Question: I tried this <URL>
I have the following code:
'''
I have the following code
<div class="row">
<div class="col-xs-6">
I'm on the left
<div>
fruits:
</div>
<select class="form-control">
<option value="1">Apple</option>
<option value="2">orange</option>
</select>
</div>
<div class="col-xs-6">
I'm on the right
<div>
fruits:
</div>
<select class="form-control">
<option value="1">Apple</option>
<option value="2">orange</option>
</select>
</div>
</div>
'''
and the output is like
But I want the DropDown to be at the right of "fruits" and not below that.
Am I missing something? I tried col-xs-6 and col-lg-6.
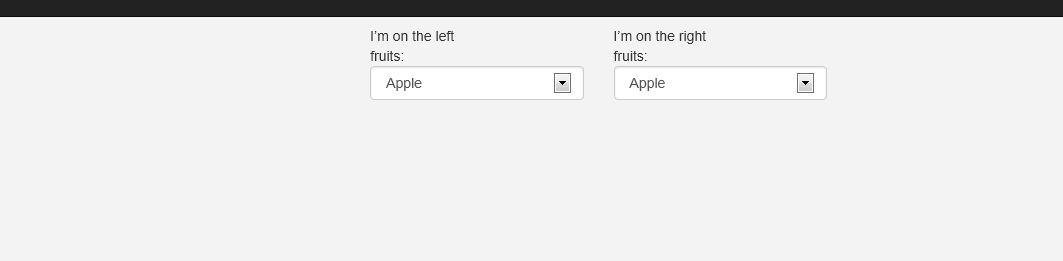
Answer: Your label, "fruits" is inside a div which is a block element - meaning it will take up a whole width so you would expect the select to be below. What you'll want to do is look at the "form-horizontal" class in <URL>.
Something like this:
'''
<form class="form-horizontal" role="form">
<div class="form-group">
<label class="col-sm-2 control-label">Fruits</label>
<div class="col-sm-4">
<select class="form-control">
<option value="1">Apple</option>
<option value="2">orange</option>
</select>
</div>
<label class="col-sm-2 control-label">Fruits</label>
<div class="col-sm-4">
<select class="form-control">
<option value="1">Apple</option>
<option value="2">orange</option>
</select>
</div>
</div>
</form>
'''
Note that there are a few approaches you can take with grid - this is just one.